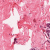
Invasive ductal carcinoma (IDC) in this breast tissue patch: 0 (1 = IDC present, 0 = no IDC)